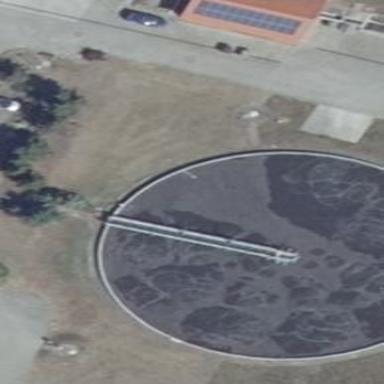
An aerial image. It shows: Storage tank with man-made structure.